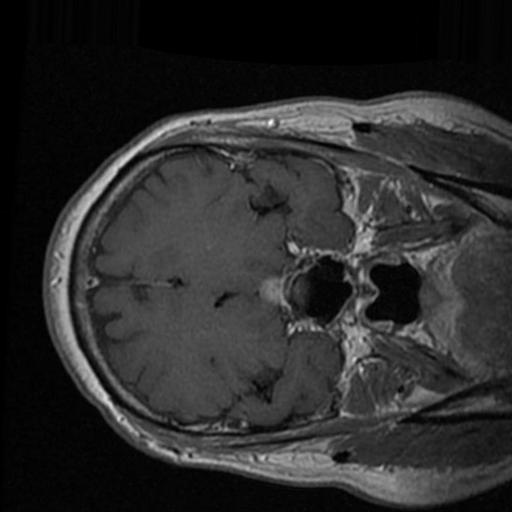
Label: brain_tumor